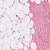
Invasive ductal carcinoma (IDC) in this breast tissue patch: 0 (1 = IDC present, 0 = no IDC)